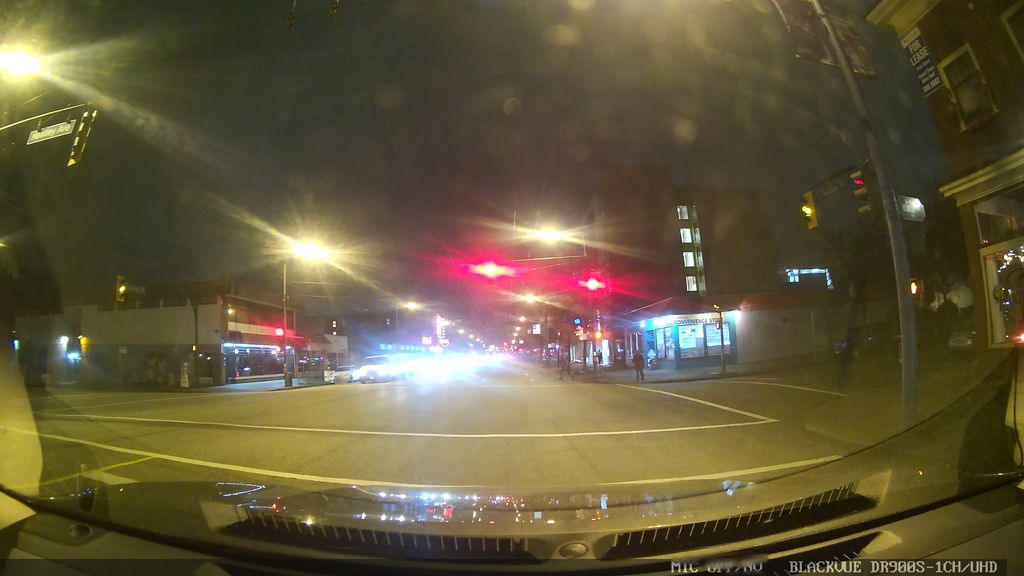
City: vancouver